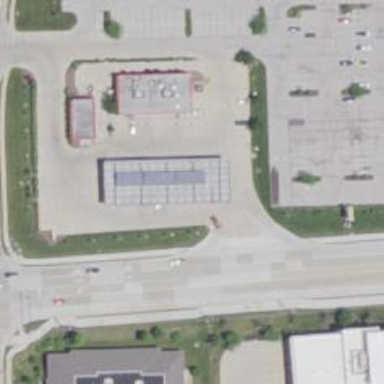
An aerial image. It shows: Fuel station.